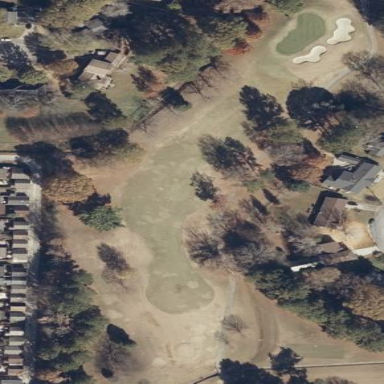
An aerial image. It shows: Grassy area designated as golf fairway.